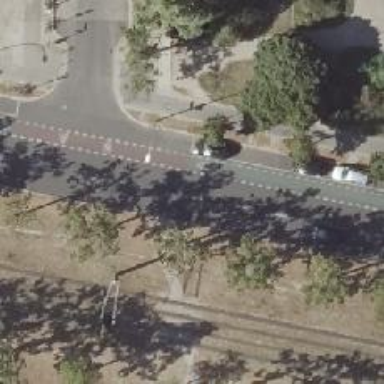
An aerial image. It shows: Asphalt road with lane markings. It is primary highway with dashed separation line for the cycleway on the right side.